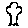
Label: tree